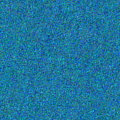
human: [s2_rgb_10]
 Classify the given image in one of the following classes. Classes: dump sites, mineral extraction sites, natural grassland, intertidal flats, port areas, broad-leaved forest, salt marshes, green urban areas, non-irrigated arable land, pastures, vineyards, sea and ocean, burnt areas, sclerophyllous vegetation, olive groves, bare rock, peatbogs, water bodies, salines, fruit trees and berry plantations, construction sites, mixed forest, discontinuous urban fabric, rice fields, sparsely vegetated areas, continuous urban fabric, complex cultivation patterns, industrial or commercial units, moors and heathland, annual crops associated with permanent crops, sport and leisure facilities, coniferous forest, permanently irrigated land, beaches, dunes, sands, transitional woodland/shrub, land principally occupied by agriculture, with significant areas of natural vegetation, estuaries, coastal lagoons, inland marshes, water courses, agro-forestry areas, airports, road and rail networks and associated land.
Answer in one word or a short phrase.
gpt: sea and ocean